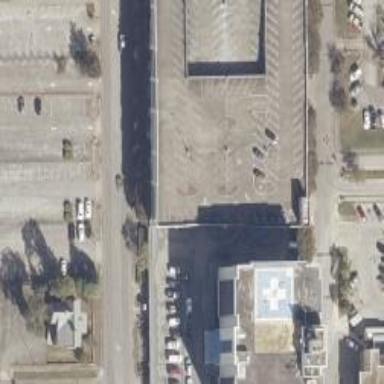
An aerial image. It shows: Multi-storey parking building.